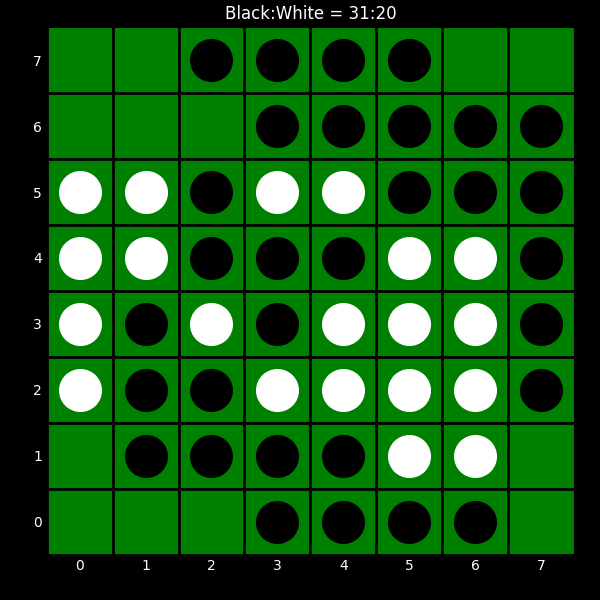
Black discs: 31
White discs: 20